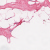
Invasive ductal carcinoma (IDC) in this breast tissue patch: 0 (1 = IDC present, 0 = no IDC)